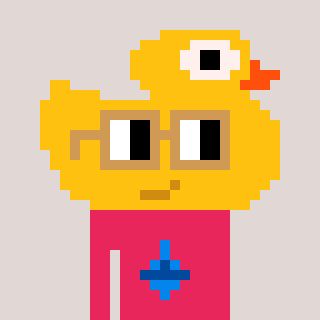
a pixel art character with square brown glasses, a ducky-shaped head and a redpinkish-colored body on a warm background